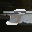
Label: 3